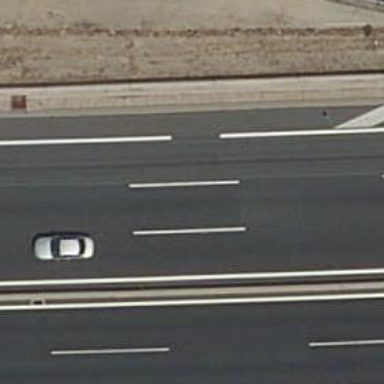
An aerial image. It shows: Asphalt motorway.